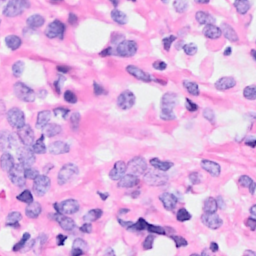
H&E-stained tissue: Breast